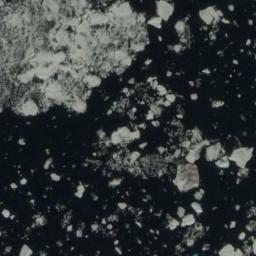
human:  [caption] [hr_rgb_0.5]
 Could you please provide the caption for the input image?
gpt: A lot of sea ice gathers together but some pieces of sea ice still float in the deep blue sea .

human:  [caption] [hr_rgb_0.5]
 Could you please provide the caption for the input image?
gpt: There are sea ice of different shapes and sizes .

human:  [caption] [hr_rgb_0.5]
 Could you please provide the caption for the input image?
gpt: A large piece of ice and many small pieces of ice floating around it float on the deep blue sea .

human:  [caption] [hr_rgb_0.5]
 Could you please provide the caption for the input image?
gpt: There are many ice on the deep green sea .

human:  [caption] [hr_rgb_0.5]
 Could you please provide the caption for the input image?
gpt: There are many pieces of sea ice .